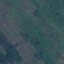
Land use / land cover: Pasture